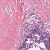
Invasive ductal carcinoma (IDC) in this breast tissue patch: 0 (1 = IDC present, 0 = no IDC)